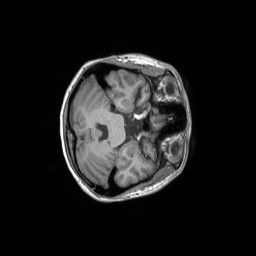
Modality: T1w
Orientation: axial